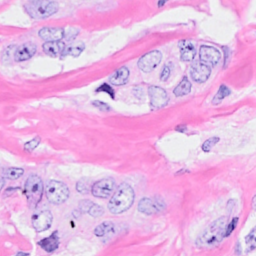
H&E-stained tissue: Breast